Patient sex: M
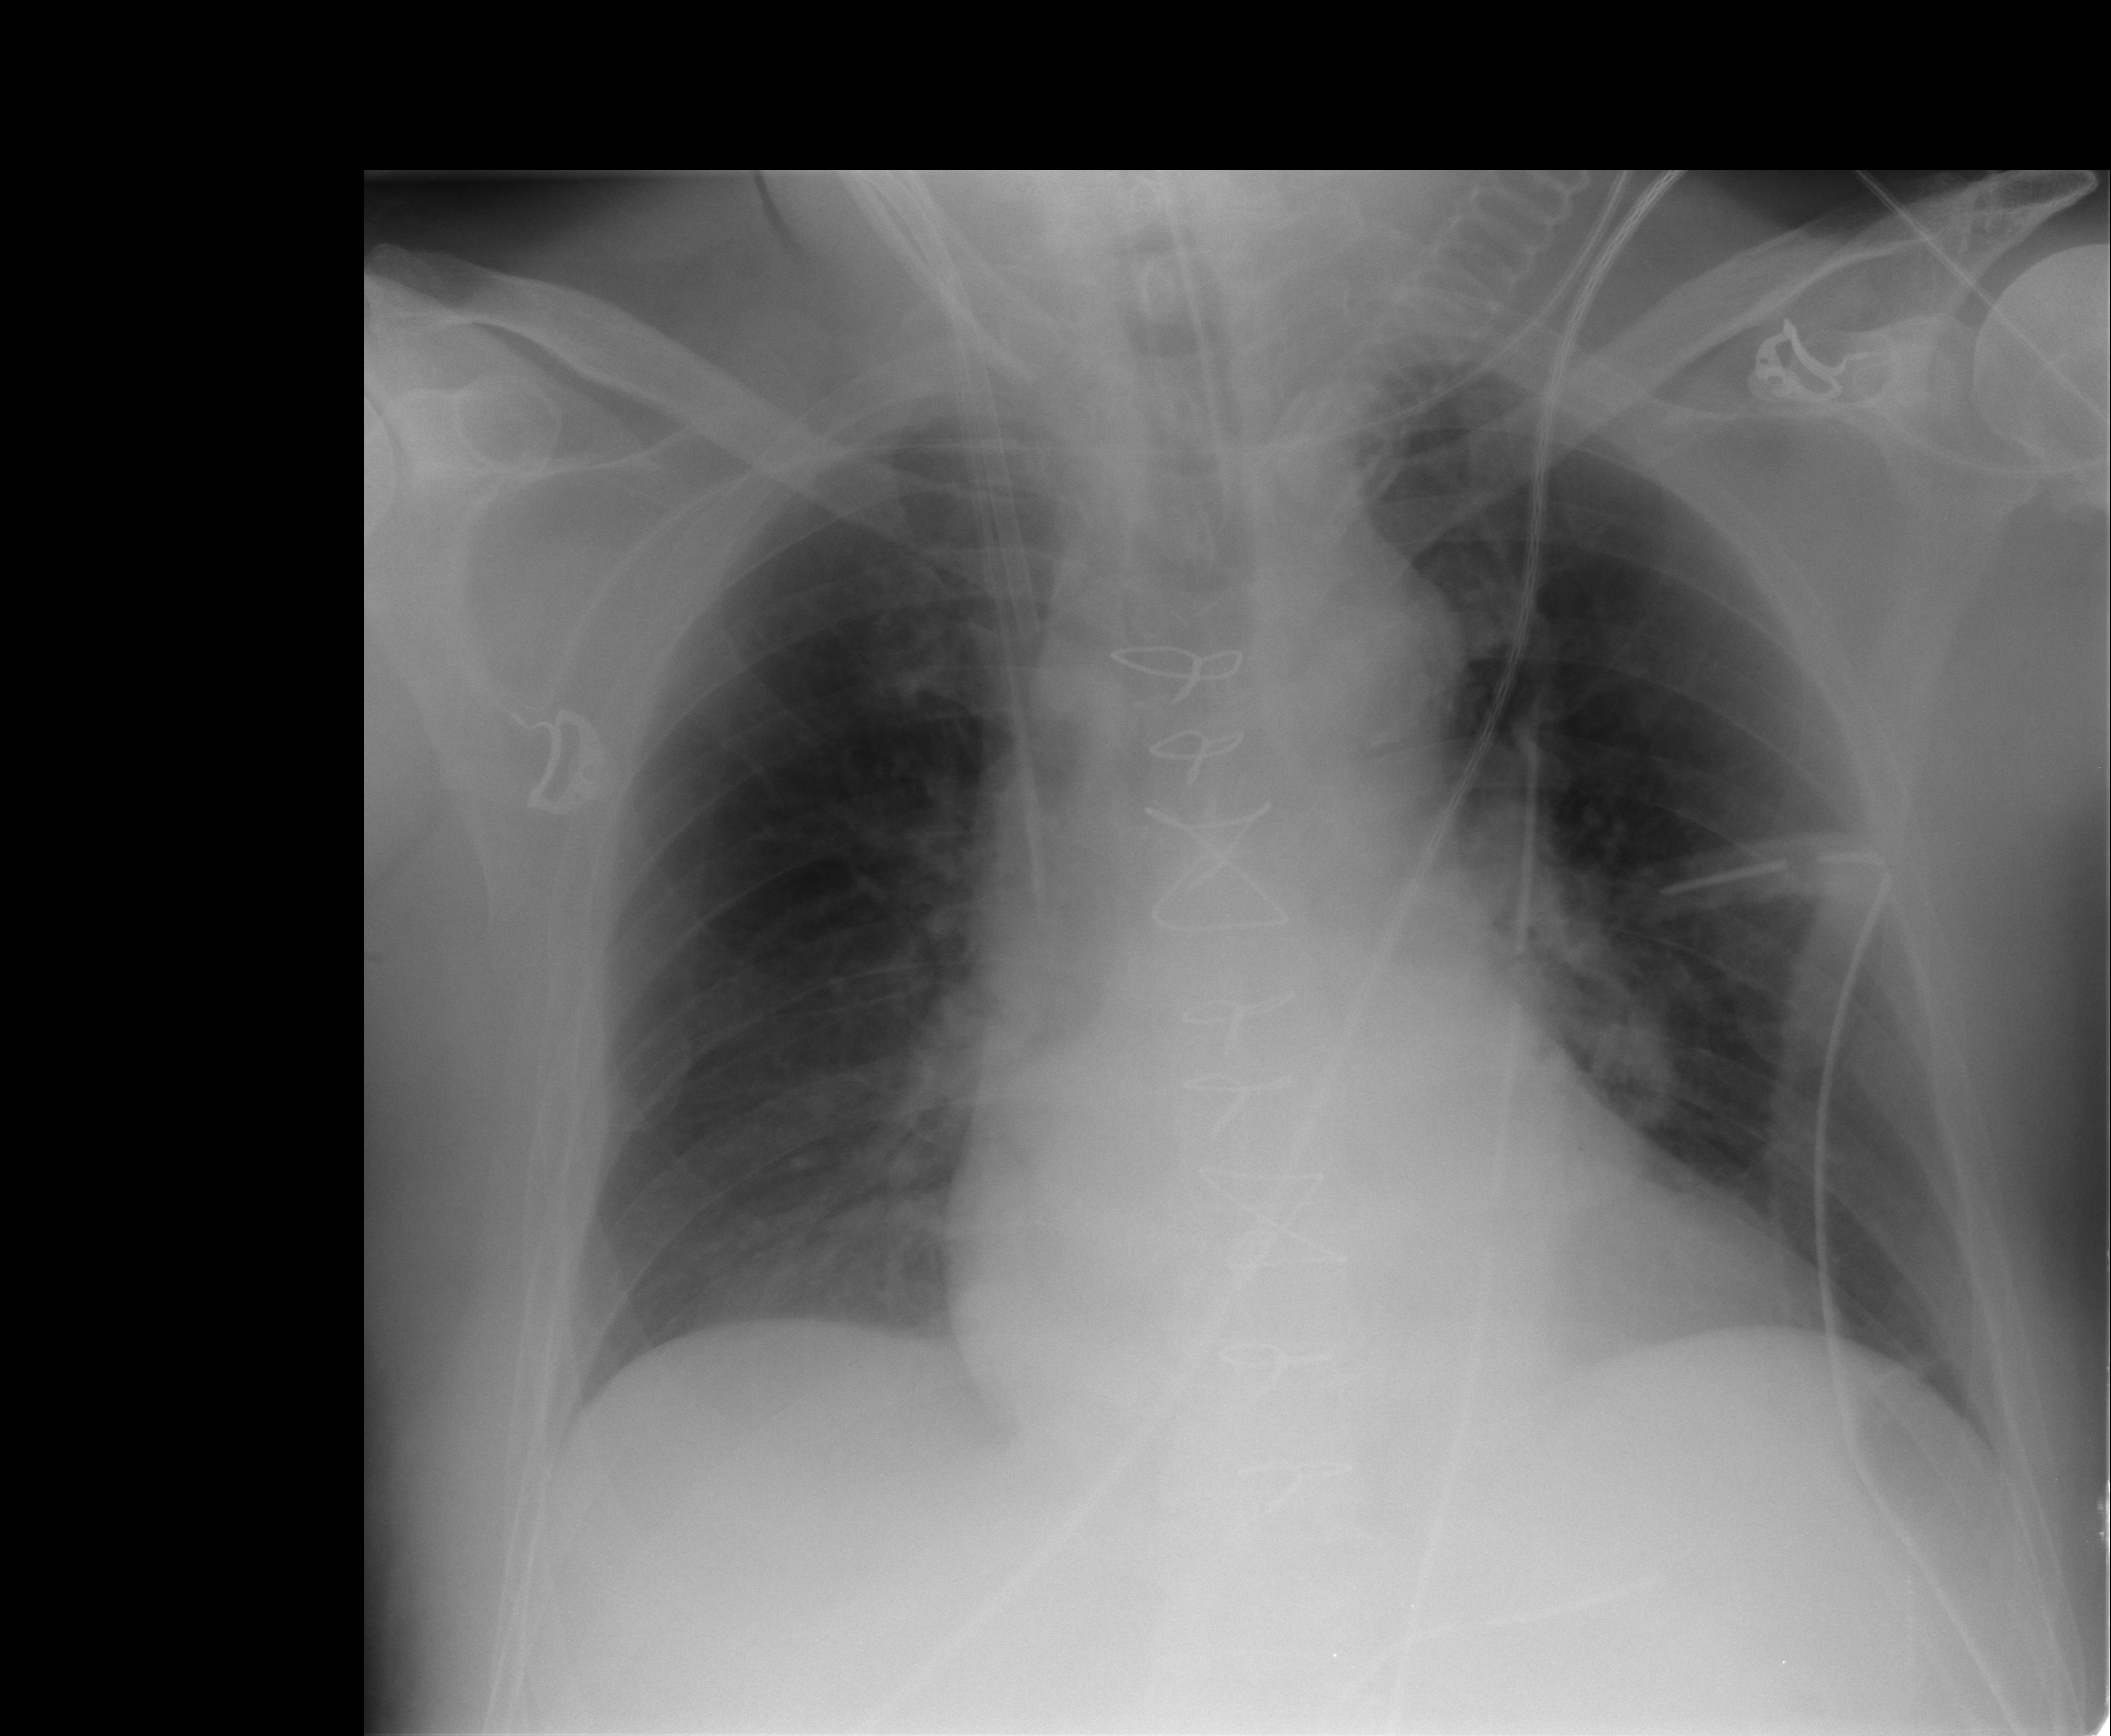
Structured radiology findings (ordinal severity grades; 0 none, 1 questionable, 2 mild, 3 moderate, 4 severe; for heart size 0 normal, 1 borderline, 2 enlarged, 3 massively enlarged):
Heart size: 2
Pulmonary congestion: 2
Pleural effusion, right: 0
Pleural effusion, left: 0
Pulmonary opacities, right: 0
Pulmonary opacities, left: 0
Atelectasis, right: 0
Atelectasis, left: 2